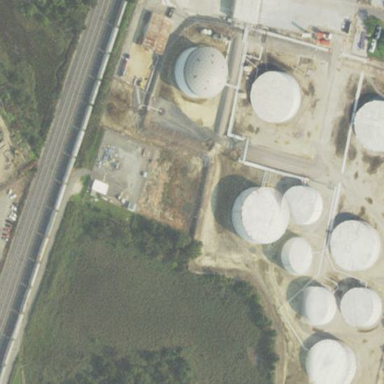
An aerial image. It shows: Industrial area designated as petroleum terminal.